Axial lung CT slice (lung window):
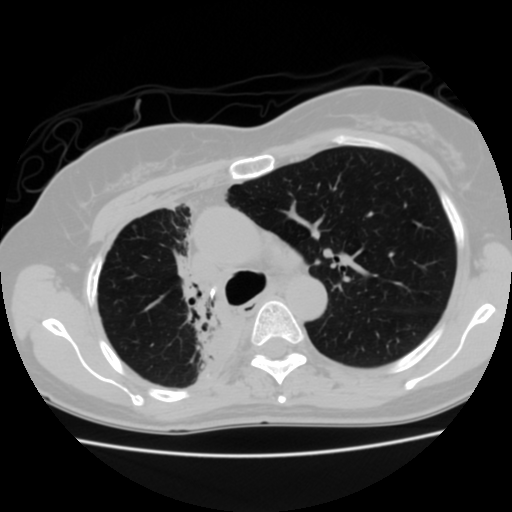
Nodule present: no